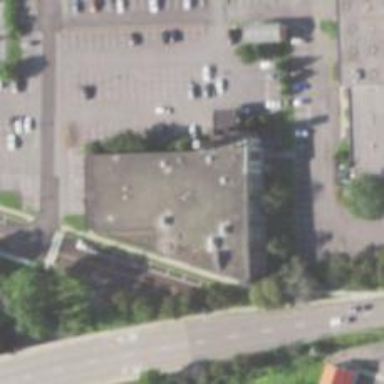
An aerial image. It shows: Clinic.